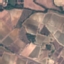
Land use / land cover class: PermanentCrop